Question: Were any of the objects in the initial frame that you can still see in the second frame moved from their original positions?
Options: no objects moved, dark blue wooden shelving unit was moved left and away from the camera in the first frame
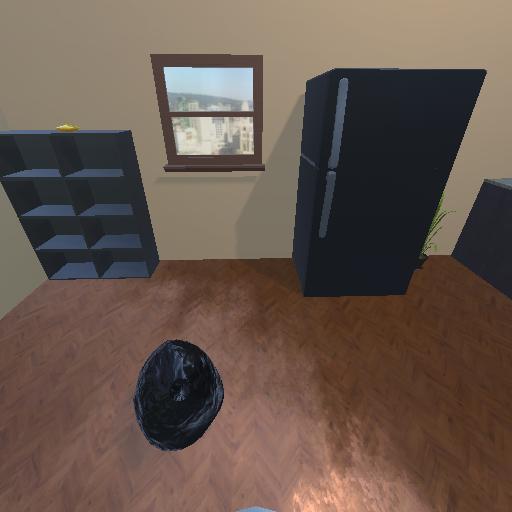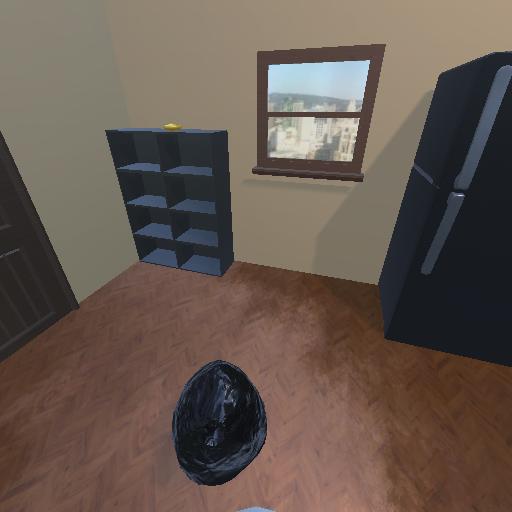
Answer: no objects moved